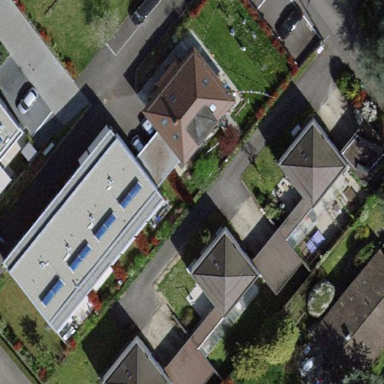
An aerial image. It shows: Garden surrounded by fence.